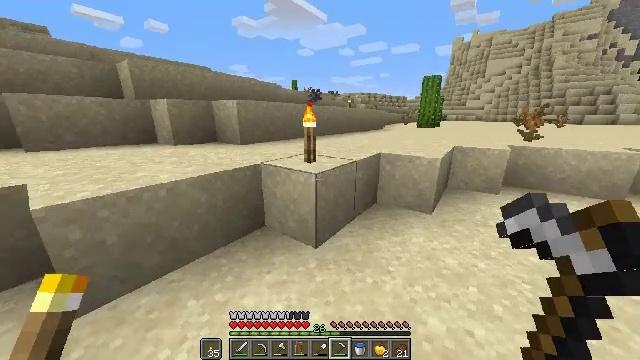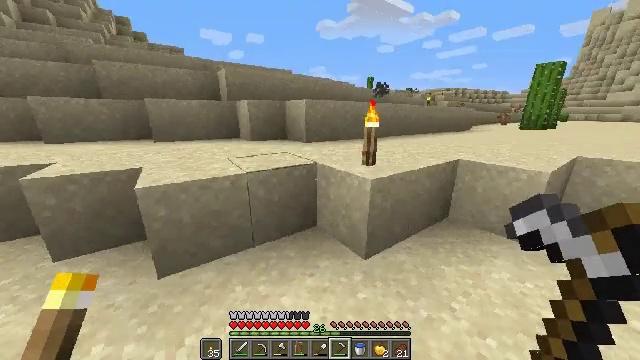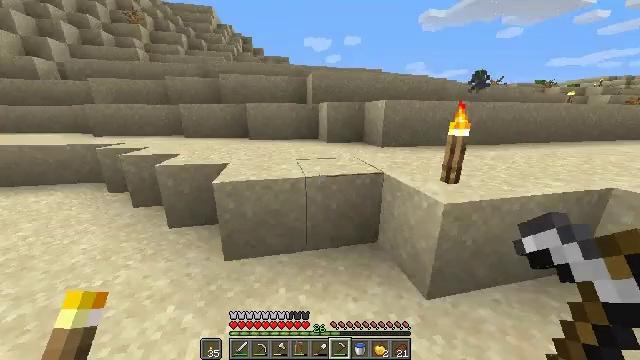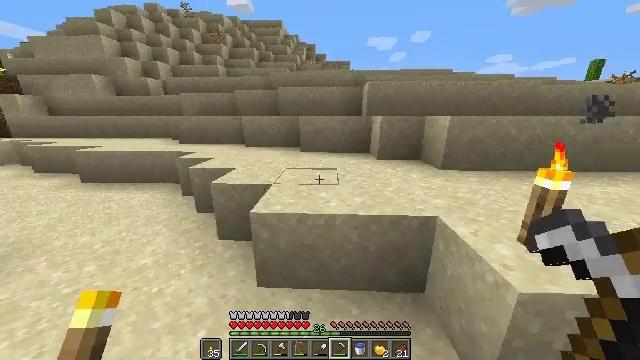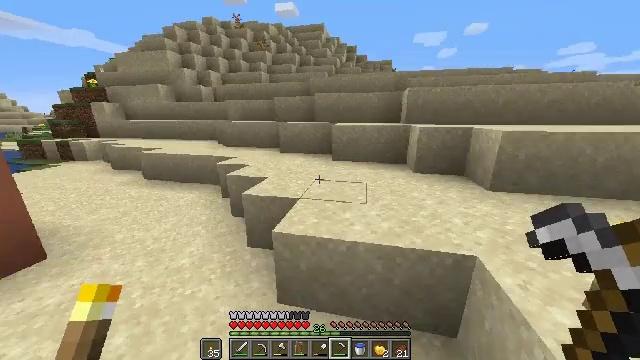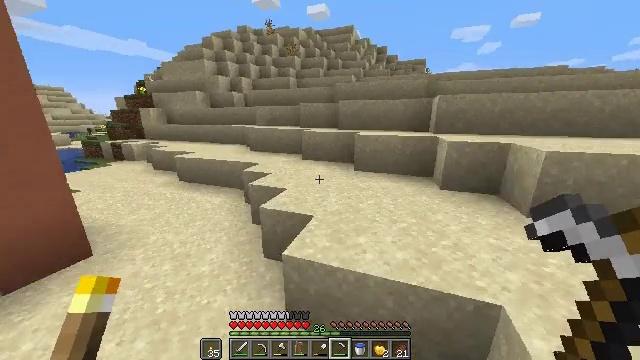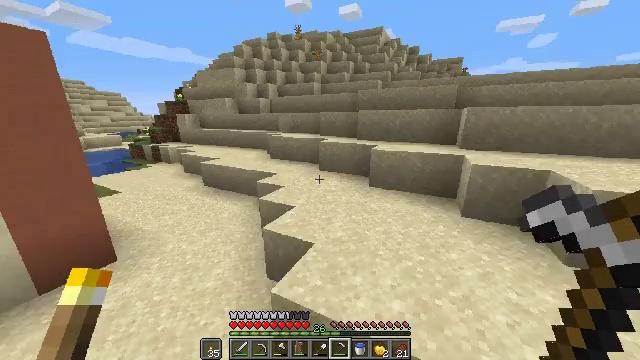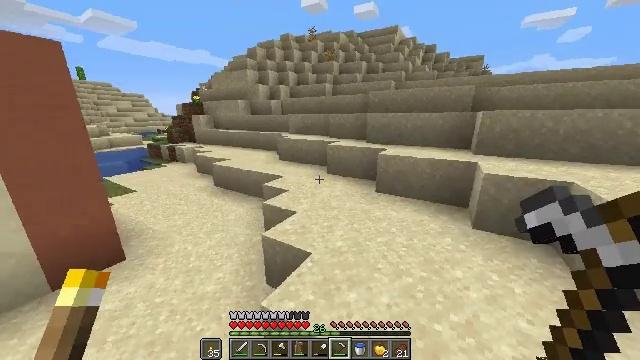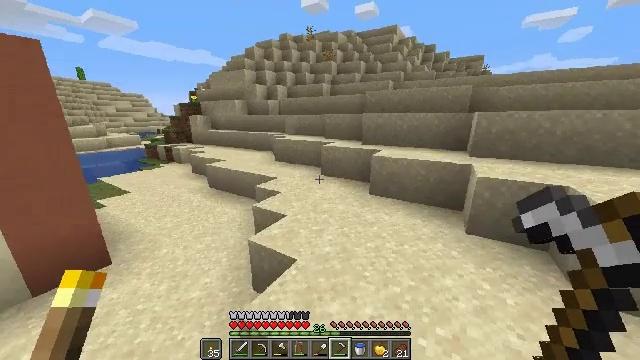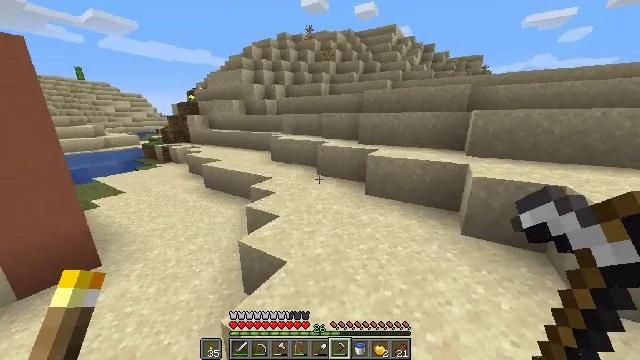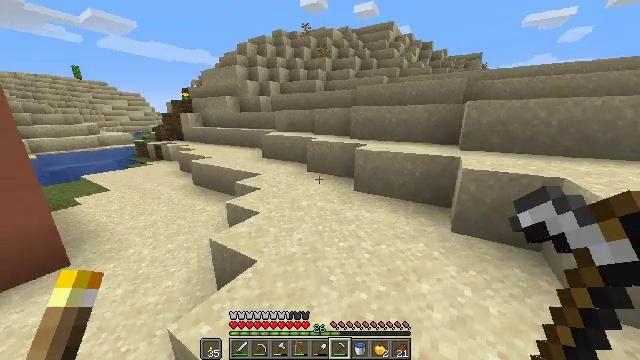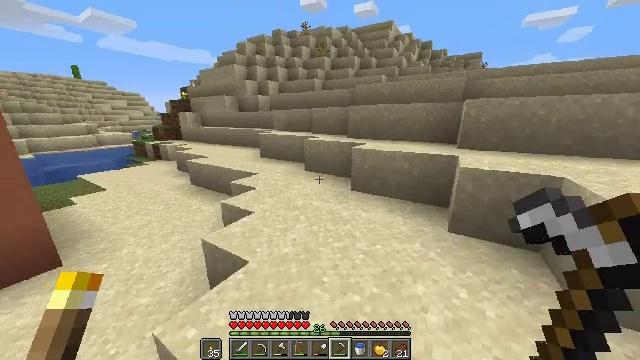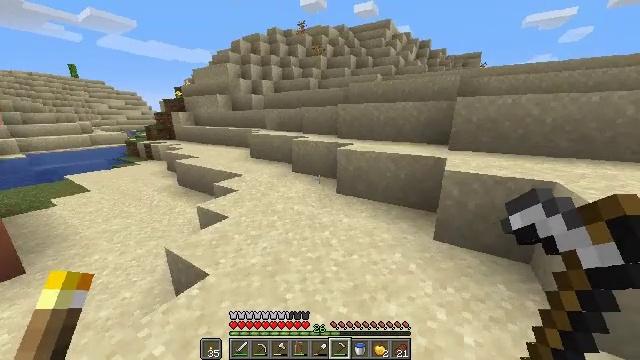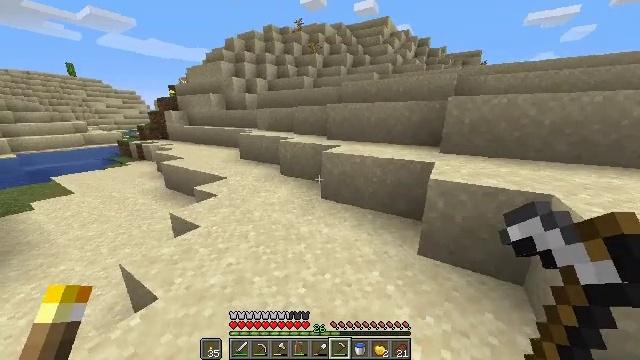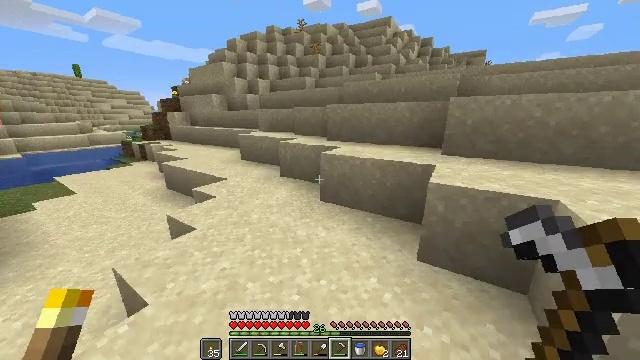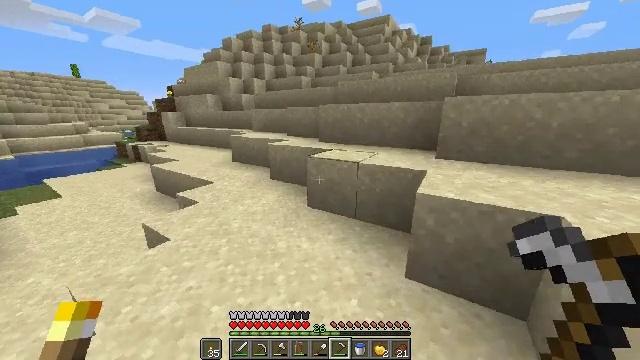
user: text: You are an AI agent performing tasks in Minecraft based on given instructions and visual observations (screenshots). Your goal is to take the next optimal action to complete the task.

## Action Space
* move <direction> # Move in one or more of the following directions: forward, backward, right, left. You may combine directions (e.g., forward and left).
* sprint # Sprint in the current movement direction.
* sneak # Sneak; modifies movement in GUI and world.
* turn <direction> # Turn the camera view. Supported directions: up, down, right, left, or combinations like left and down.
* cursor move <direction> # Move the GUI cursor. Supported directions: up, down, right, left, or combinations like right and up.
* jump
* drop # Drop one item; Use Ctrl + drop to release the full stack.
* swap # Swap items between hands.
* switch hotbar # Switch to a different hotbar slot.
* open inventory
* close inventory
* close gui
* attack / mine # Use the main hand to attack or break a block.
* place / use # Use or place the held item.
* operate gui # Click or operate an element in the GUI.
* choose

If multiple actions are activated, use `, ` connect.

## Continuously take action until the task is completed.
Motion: motion action
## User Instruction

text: Harvest wheat from the field.
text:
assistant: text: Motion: move forward and move right, sprint, turn left
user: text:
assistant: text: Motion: move forward and move right, sprint, turn left
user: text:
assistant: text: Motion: move forward and move right, sprint, turn left, jump
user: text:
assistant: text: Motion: move forward and move right, sprint, turn left, jump
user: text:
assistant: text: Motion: move forward and move right, sprint, turn left, jump
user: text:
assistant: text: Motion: move forward and move right, sprint, turn left, jump
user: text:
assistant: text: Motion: move forward and move right, sprint, turn left, jump
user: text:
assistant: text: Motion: move forward and move right, sprint, jump
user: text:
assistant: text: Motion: move forward and move right, sprint
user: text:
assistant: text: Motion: move forward and move right, sprint
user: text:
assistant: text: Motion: move forward and move right, sprint
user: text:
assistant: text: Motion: move forward and move right, sprint
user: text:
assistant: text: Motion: move forward and move right, sprint
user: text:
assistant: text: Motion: move forward and move right, sprint
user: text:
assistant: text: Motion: move forward and move right, sprint
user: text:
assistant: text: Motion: move forward and move right, sprint
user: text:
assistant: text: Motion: move forward and move right, sprint, jump
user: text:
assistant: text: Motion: move forward and move right, sprint, jump
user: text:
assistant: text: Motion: move forward and move right, sprint, jump
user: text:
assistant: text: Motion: move forward and move right, sprint, jump
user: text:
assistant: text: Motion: move forward and move right, sprint, jump
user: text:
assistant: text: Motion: move forward and move right, sprint, jump
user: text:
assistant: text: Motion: move forward and move right, sprint, turn right, jump
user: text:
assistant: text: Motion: move forward and move right, sprint, turn right, jump
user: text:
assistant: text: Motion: move forward and move right, sprint, turn right, jump
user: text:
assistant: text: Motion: move forward and move right, sprint, turn right, jump
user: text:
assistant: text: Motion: move forward, sprint, jump
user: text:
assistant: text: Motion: move forward, sprint, jump
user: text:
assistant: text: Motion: move forward, sprint, jump
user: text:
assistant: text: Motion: move forward, sprint, jump